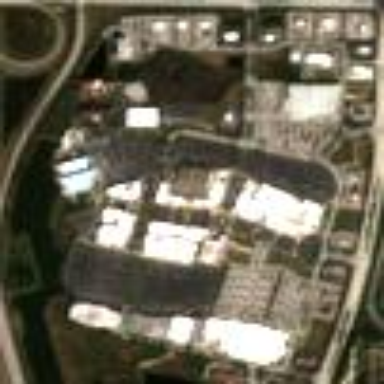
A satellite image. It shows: Retail area with mall.